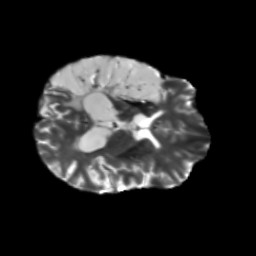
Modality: T2w
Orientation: axial
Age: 51
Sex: male
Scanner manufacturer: siemens
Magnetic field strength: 3 T
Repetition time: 5.25 s
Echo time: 0.08 s